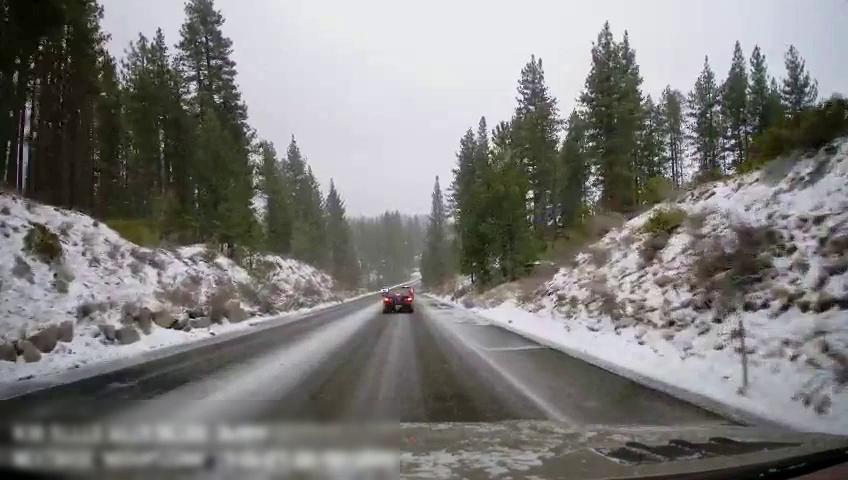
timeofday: Day
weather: Snowy
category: Drivable Space
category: Vehicles | Car
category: Lanes | Opposite Lane
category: Lanes | Current Lane